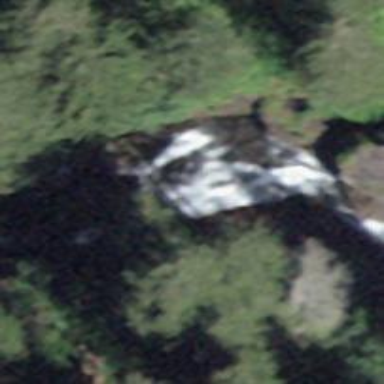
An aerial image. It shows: Beautiful waterfall in nature.